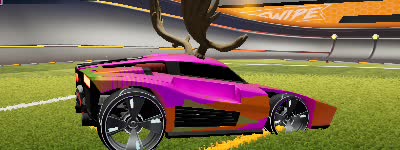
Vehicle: breakout